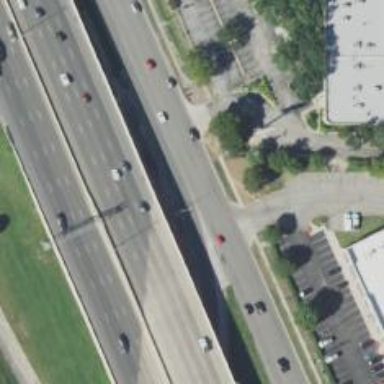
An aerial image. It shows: Secondary road with asphalt surface and frontage road.